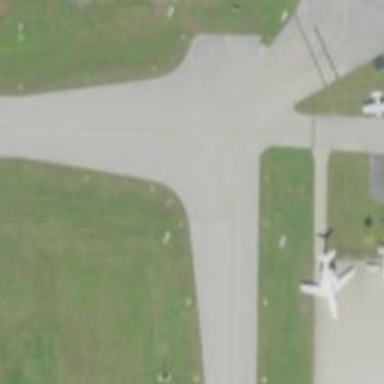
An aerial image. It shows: Image of taxiway at airport.